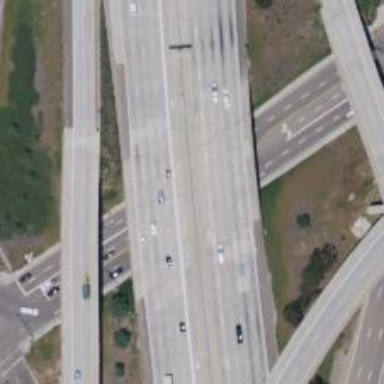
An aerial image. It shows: Trunk highway.